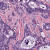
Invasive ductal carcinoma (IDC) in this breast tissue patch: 1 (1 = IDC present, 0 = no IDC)